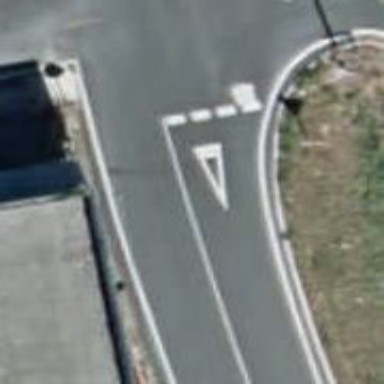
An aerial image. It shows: Road with "give way" sign.